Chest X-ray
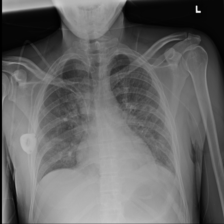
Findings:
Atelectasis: negative
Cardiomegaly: negative
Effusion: negative
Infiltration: negative
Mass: negative
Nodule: negative
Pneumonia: negative
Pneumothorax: negative
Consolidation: negative
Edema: negative
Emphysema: negative
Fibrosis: negative
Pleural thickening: negative
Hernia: negative